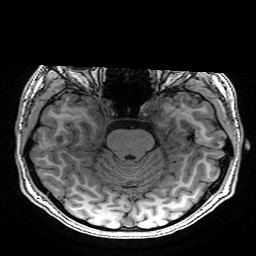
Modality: T1w
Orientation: coronal
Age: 21
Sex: female
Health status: healthy
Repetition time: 2.53 s
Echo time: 0.0034 s